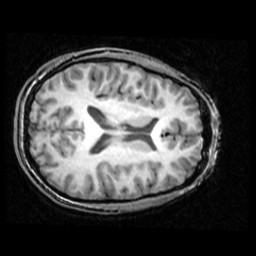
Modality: T1w
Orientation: axial
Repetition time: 0.008948 s
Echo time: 0.001784 s